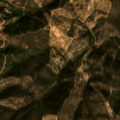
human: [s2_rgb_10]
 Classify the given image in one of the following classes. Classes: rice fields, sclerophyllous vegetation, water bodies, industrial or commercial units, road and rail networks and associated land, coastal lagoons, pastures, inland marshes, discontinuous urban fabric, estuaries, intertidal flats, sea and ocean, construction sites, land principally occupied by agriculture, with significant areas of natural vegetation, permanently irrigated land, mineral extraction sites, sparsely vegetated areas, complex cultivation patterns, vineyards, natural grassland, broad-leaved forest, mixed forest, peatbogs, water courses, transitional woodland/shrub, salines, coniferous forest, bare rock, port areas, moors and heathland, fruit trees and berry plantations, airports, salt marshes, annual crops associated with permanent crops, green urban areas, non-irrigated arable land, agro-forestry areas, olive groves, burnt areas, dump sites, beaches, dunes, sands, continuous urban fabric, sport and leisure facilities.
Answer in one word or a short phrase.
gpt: broad-leaved forest, transitional woodland/shrub